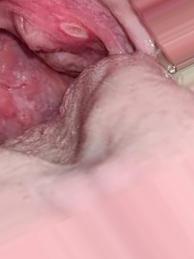
Condition: Mouth Ulcer